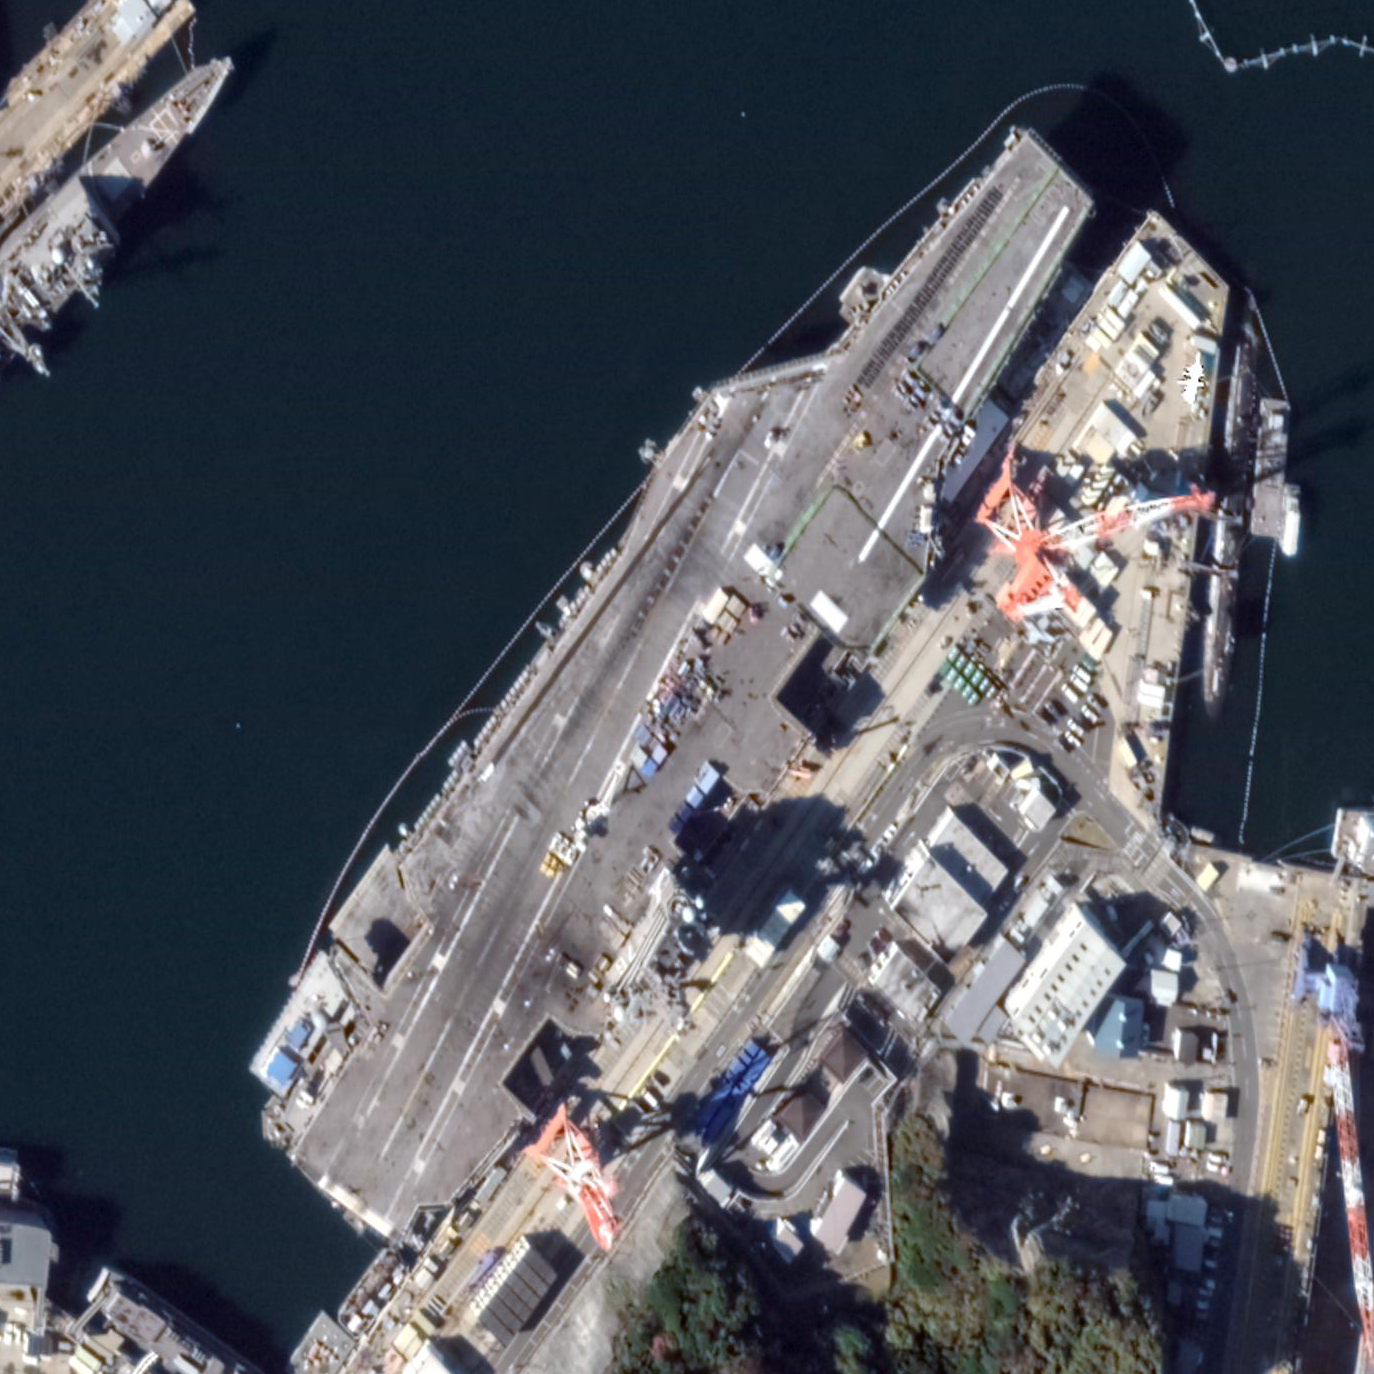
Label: Nimitz-class_aircraft_carrier